Field crop: maize
Growth stage: 1
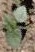
Species: datura